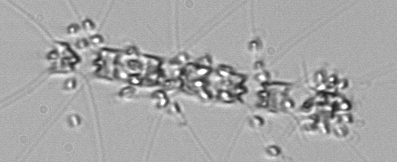
Label: Chaetoceros_didymus_TAG_external_flagellate